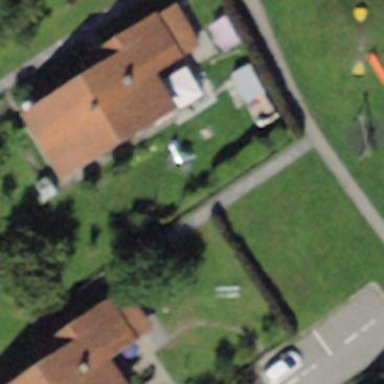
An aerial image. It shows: Detached building.